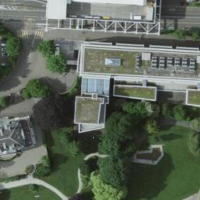
EUNIS habitat code: 54
Species observed at this site:
Symphoricarpos albus